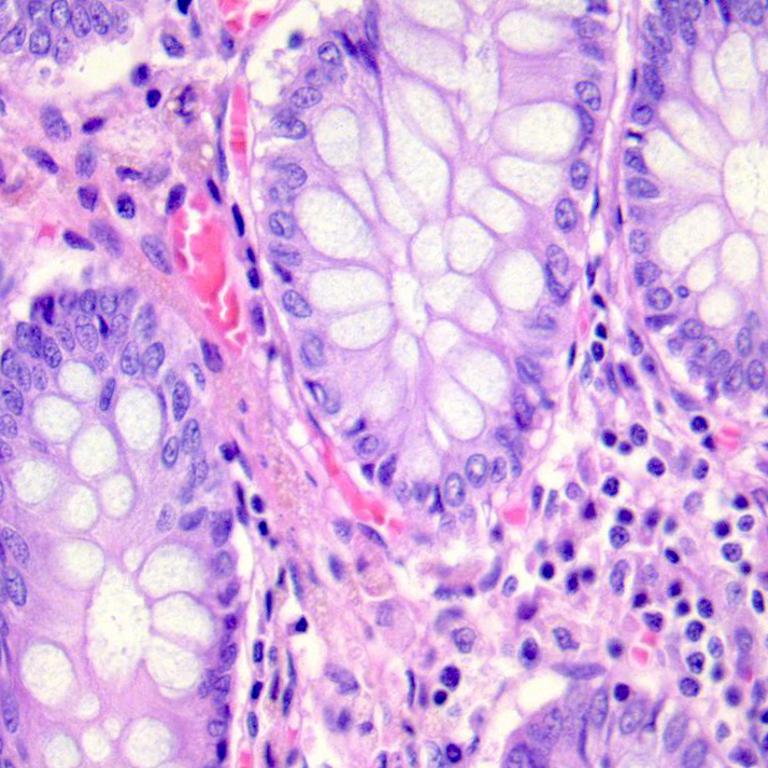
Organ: colon
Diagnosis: benign